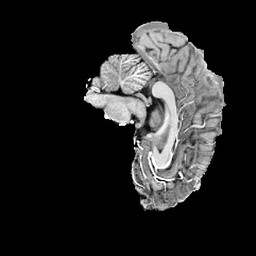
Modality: T1w
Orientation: sagittal
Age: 23
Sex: male
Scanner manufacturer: siemens
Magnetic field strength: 6.98 T
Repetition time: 6 s
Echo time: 0.00302 s